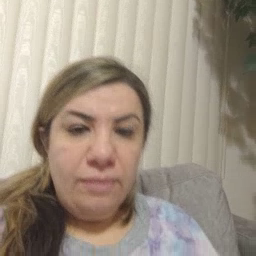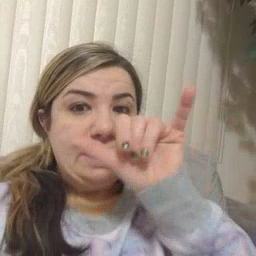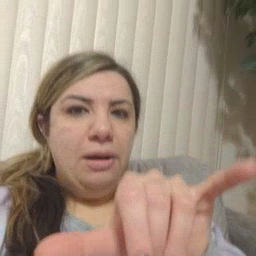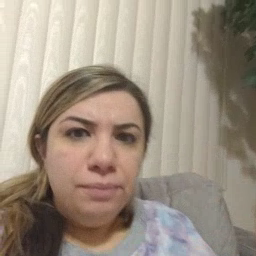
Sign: stay